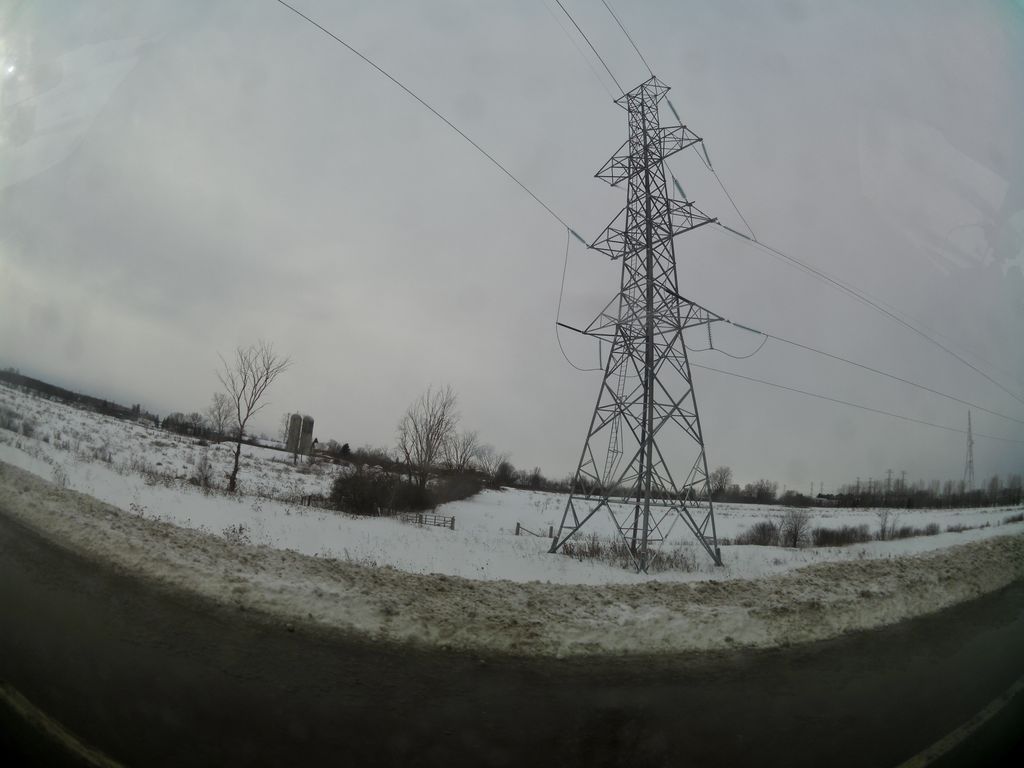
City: ottawa-gatineau